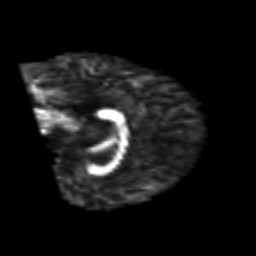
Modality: FA
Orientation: sagittal
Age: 25
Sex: male
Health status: healthy